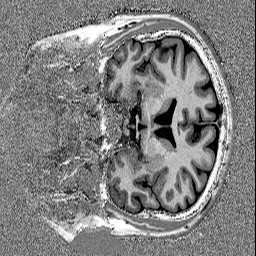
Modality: UNIT1
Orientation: coronal
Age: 56
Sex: male
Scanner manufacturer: siemens
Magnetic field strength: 3 T
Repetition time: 5 s
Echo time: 0.00298 s